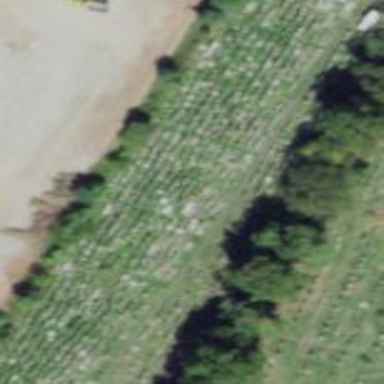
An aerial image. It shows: Cemetery.